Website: bh-photo
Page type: review-order
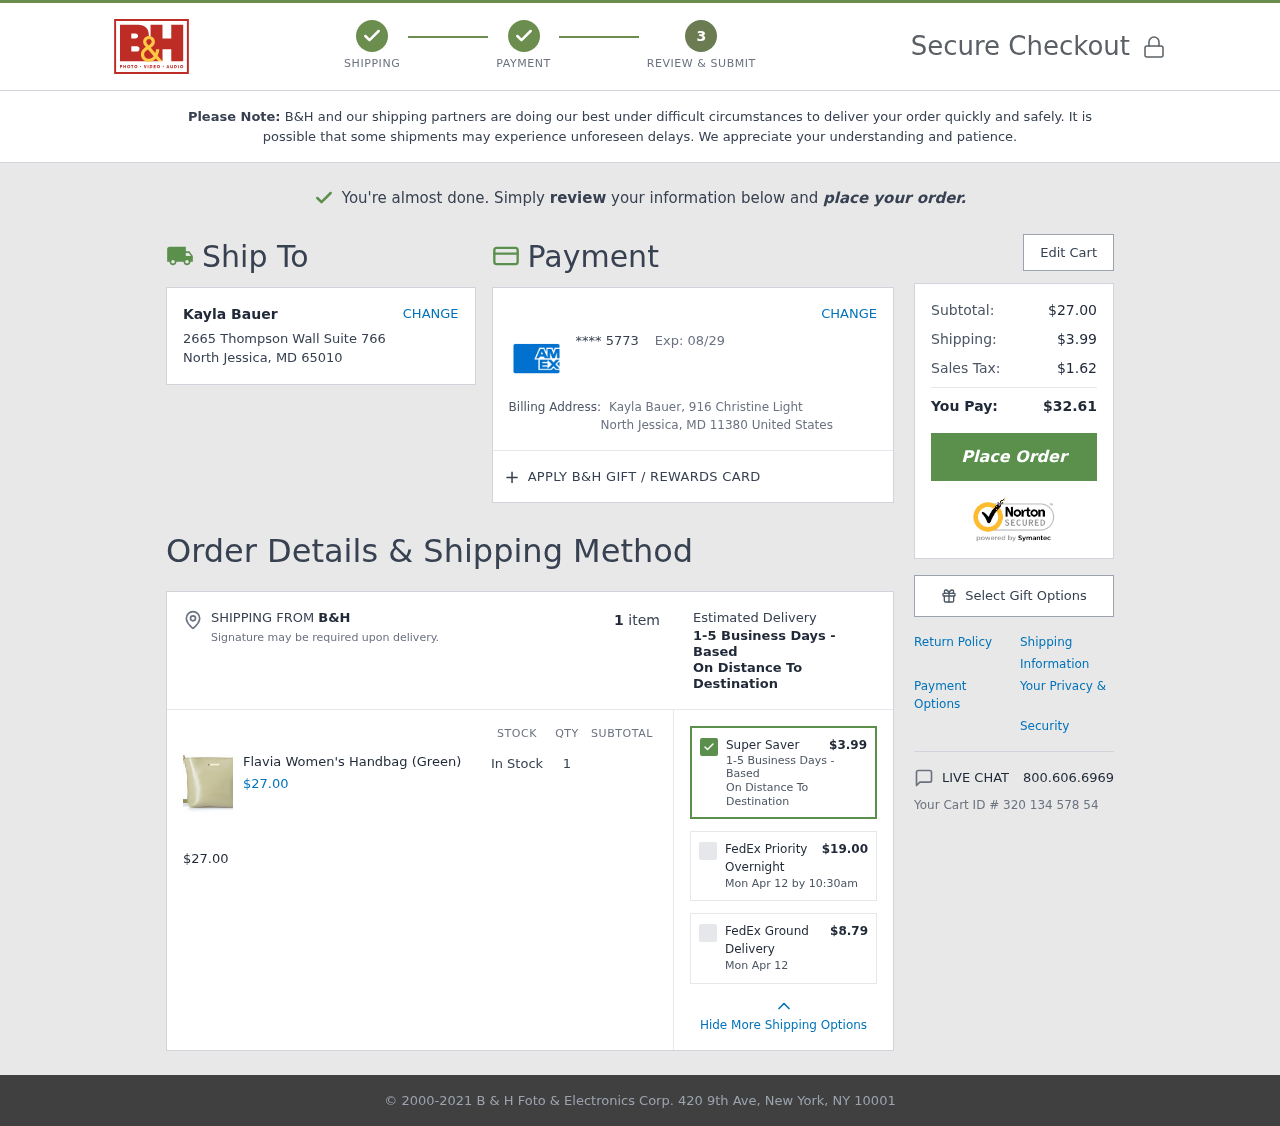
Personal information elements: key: PII_CARD_EXPIRY
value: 08/29
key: PII_CARD_LAST4
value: **** 5773
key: PII_CITY
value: North Jessica
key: PII_CITY_STATE_ZIP2
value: North Jessica, MD 11380
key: PII_COUNTRY
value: United States
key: PII_FULLNAME
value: Kayla Bauer
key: PII_FULLNAME2
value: Kayla Bauer
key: PII_POSTCODE
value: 65010
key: PII_STATE_ABBR
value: MD
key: PII_STREET
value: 2665 Thompson Wall Suite 766
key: PII_STREET2
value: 916 Christine Light
Product elements: key: PRODUCT1_NAME
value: Flavia Women's Handbag (Green)
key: PRODUCT1_PRICE
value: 27
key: PRODUCT1_QUANTITY
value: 1
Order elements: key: ORDER_NUM_ITEMS
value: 1
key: ORDER_SUBTOTAL
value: $27.00
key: ORDER_SHIPPING_COST
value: $3.99
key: ORDER_DELIVERY_DATE
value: Mon Apr 12 by 10:30am
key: ORDER_DELIVERY_DATE2
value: Mon Apr 12
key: ORDER_TAX
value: $1.62
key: ORDER_TOTAL
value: $32.61
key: ORDER_ID
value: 320 134 578 54